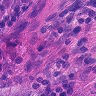
Metastatic tissue present: yes